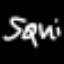
Label: squiggle